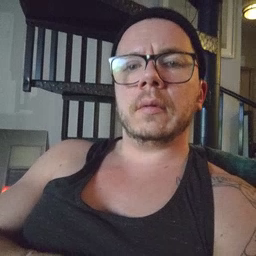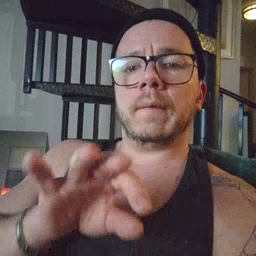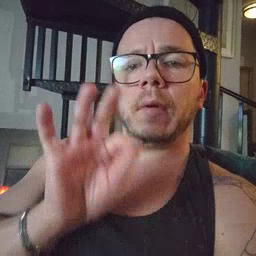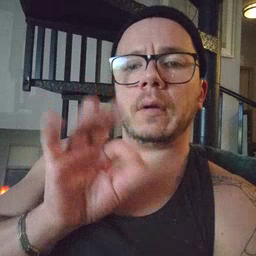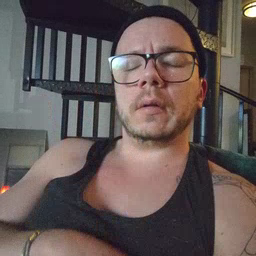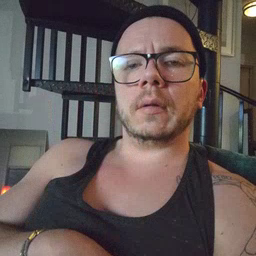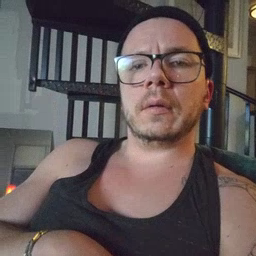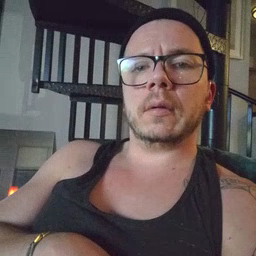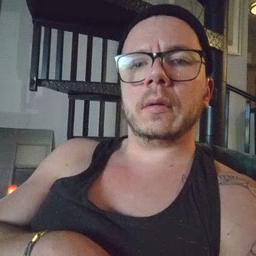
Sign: find